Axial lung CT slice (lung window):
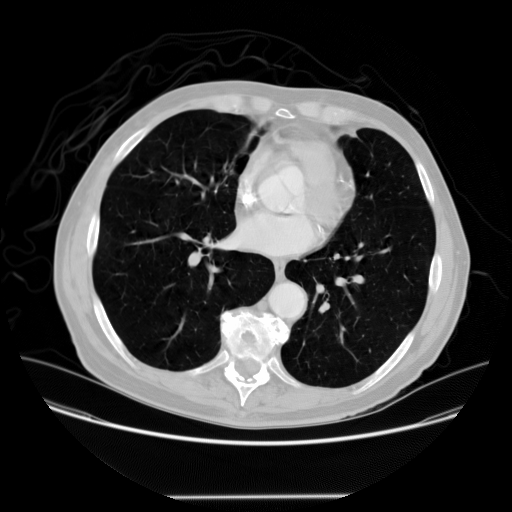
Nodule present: no